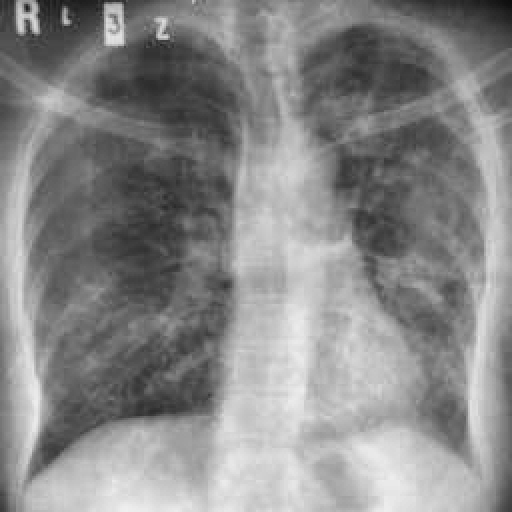
Finding: TUBERCULOSIS